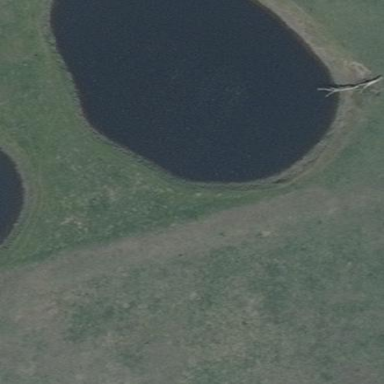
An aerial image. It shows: Serene pond surrounded by nature.